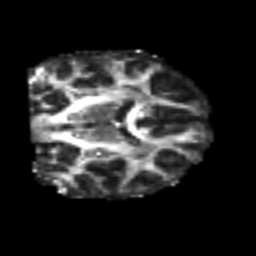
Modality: FA
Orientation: coronal
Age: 53
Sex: male
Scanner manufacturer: siemens
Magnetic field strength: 3 T
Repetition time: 4.999 s
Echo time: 0.07946 s